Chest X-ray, AP view. Patient: 69 years old, sex M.
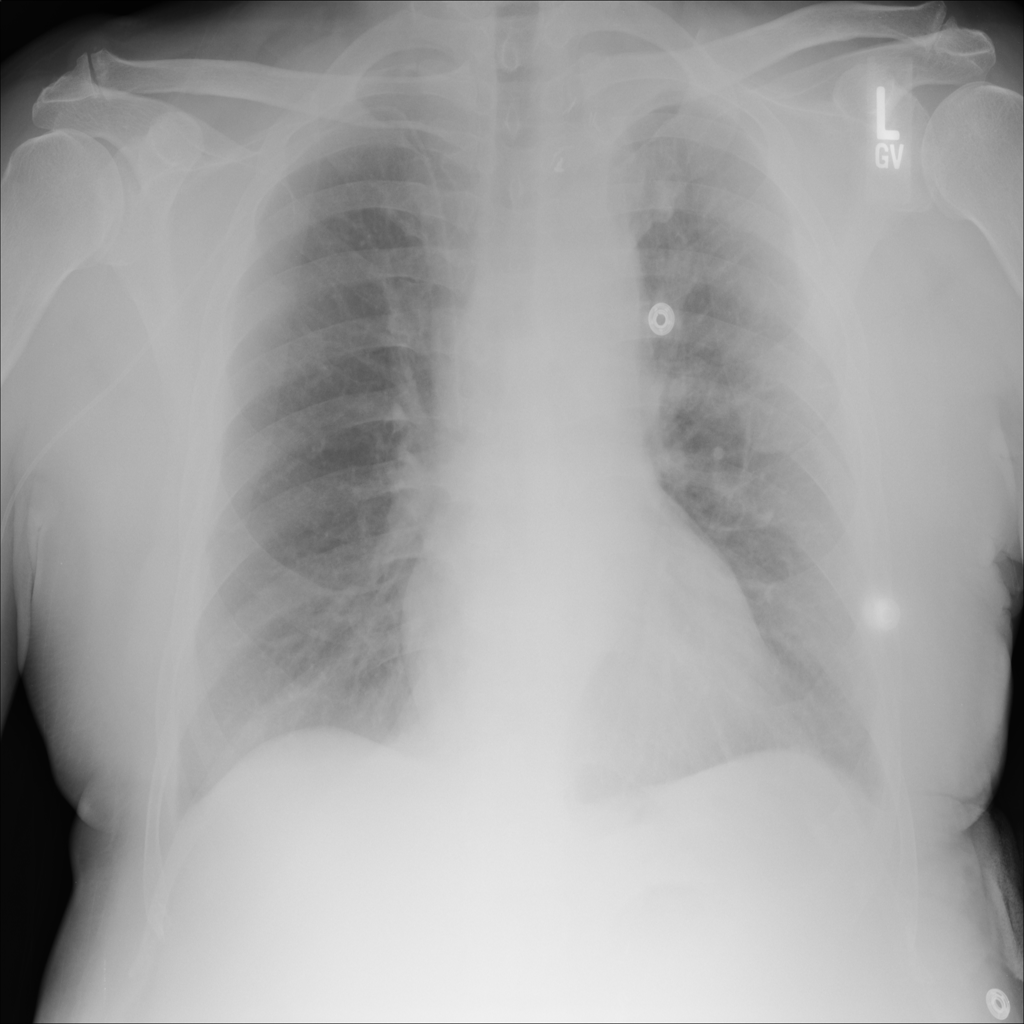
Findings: No Finding